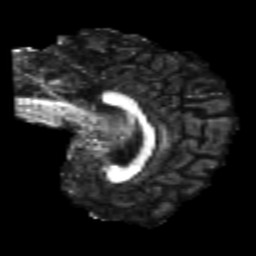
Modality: FA
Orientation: sagittal
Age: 20
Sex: male
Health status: healthy
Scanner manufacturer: philips
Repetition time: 7.476 s
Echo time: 0.08753 s